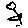
Label: flower